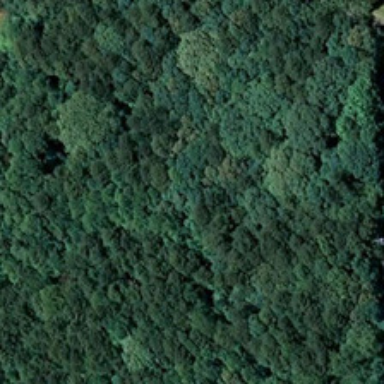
Many green trees are in a forest .